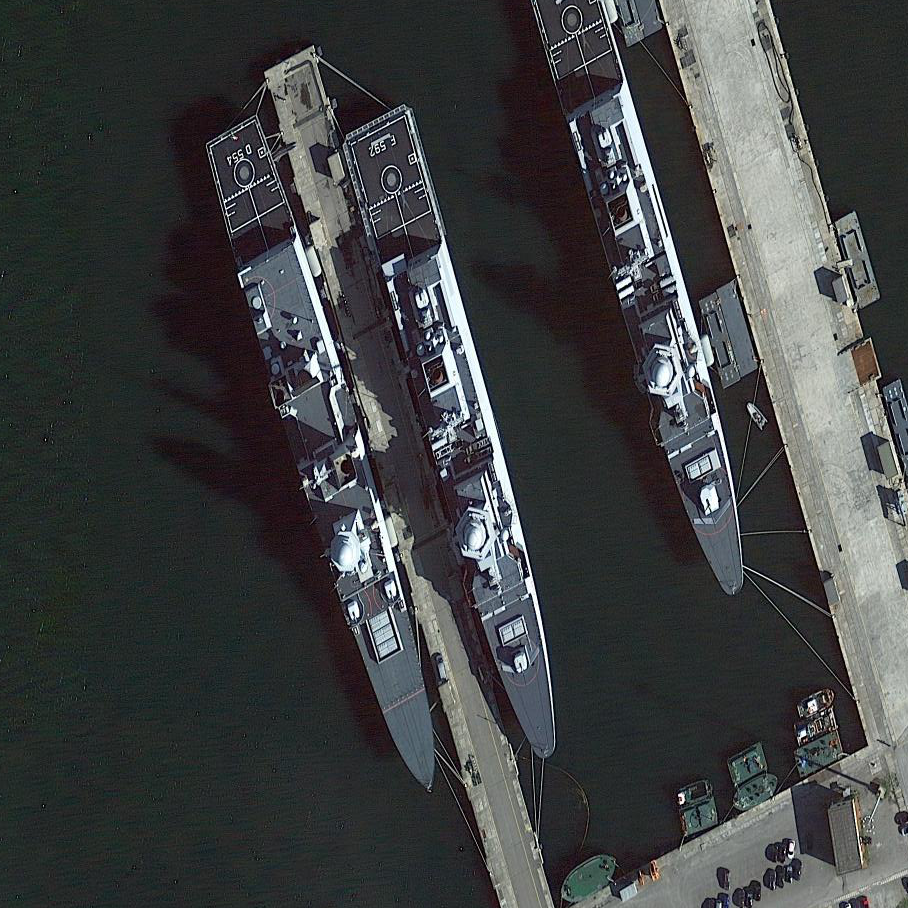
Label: destroyer